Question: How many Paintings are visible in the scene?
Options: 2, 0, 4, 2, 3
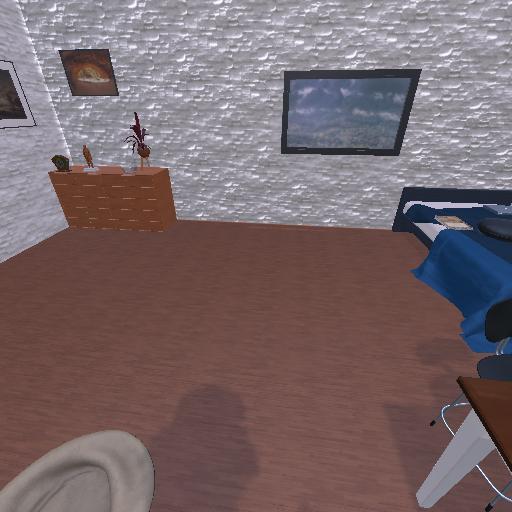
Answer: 2